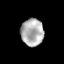
Tissue: prostate
Cell type: T cells
Senescence score: 0.3414
Nuclear area (px): 610
Mean DAPI intensity: 174.152